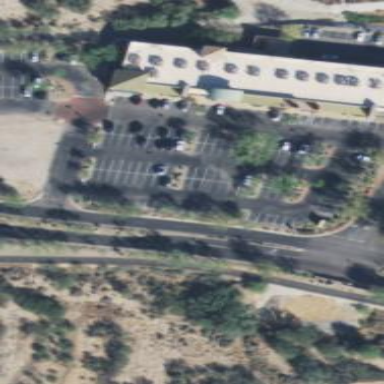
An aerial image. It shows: Parking area.